Question: I have added a lot of reports with an invalid data source login to an SSRS report sever and I wanted to update the User Name and Password with a script to update it so I don't have to update each report individually.
However, from what I can tell the fields are store as Images and are encrypted. I can't find anything out about how they are encrypted or how to update them. It appears that the User Name and password are stored in the dbo.DataSource tables. Any ideas? I want the script to run in SQL.
Example Login Info:

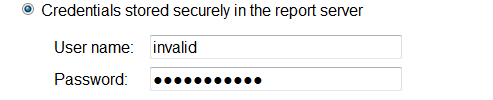
Answer: I would be very, very, VERY leery of hacking the Reporting Services tables. It may be that someone out there can offer a reliable way to do what you suggest, but it strikes me as a good way to clobber your entire installation.
My suggestion would be that you make use of the Reporting Services APIs and write a tiny app to do this for you. The APIs are very full-featured -- pretty much anything you can do from the Report Manager website, you can do with the APIs -- and fairly simple to use.
The following code does NOT do exactly what you want -- it points the reports to a shared data source -- but it should show you the basics of what you'd need to do.
'''
public void ReassignDataSources()
{
using (ReportingService2005 client = new ReportingService2005)
{
var reports = client.ListChildren(FolderName, true).Where(ci => ci.Type == ItemTypeEnum.Report);
foreach (var report in reports)
{
SetServerDataSource(client, report.Path);
}
}
}
private void SetServerDataSource(ReportingService2005 client, string reportPath)
{
var itemSources = client.GetItemDataSources(reportPath);
if (itemSources.Any())
client.SetItemDataSources(
reportPath,
new DataSource[] {
new DataSource() {
Item = CreateServerDataSourceReference(),
Name = itemSources.First().Name
}
});
}
private DataSourceDefinitionOrReference CreateServerDataSourceReference()
{
return new DataSourceReference() { Reference = _DataSourcePath };
}
'''